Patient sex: M
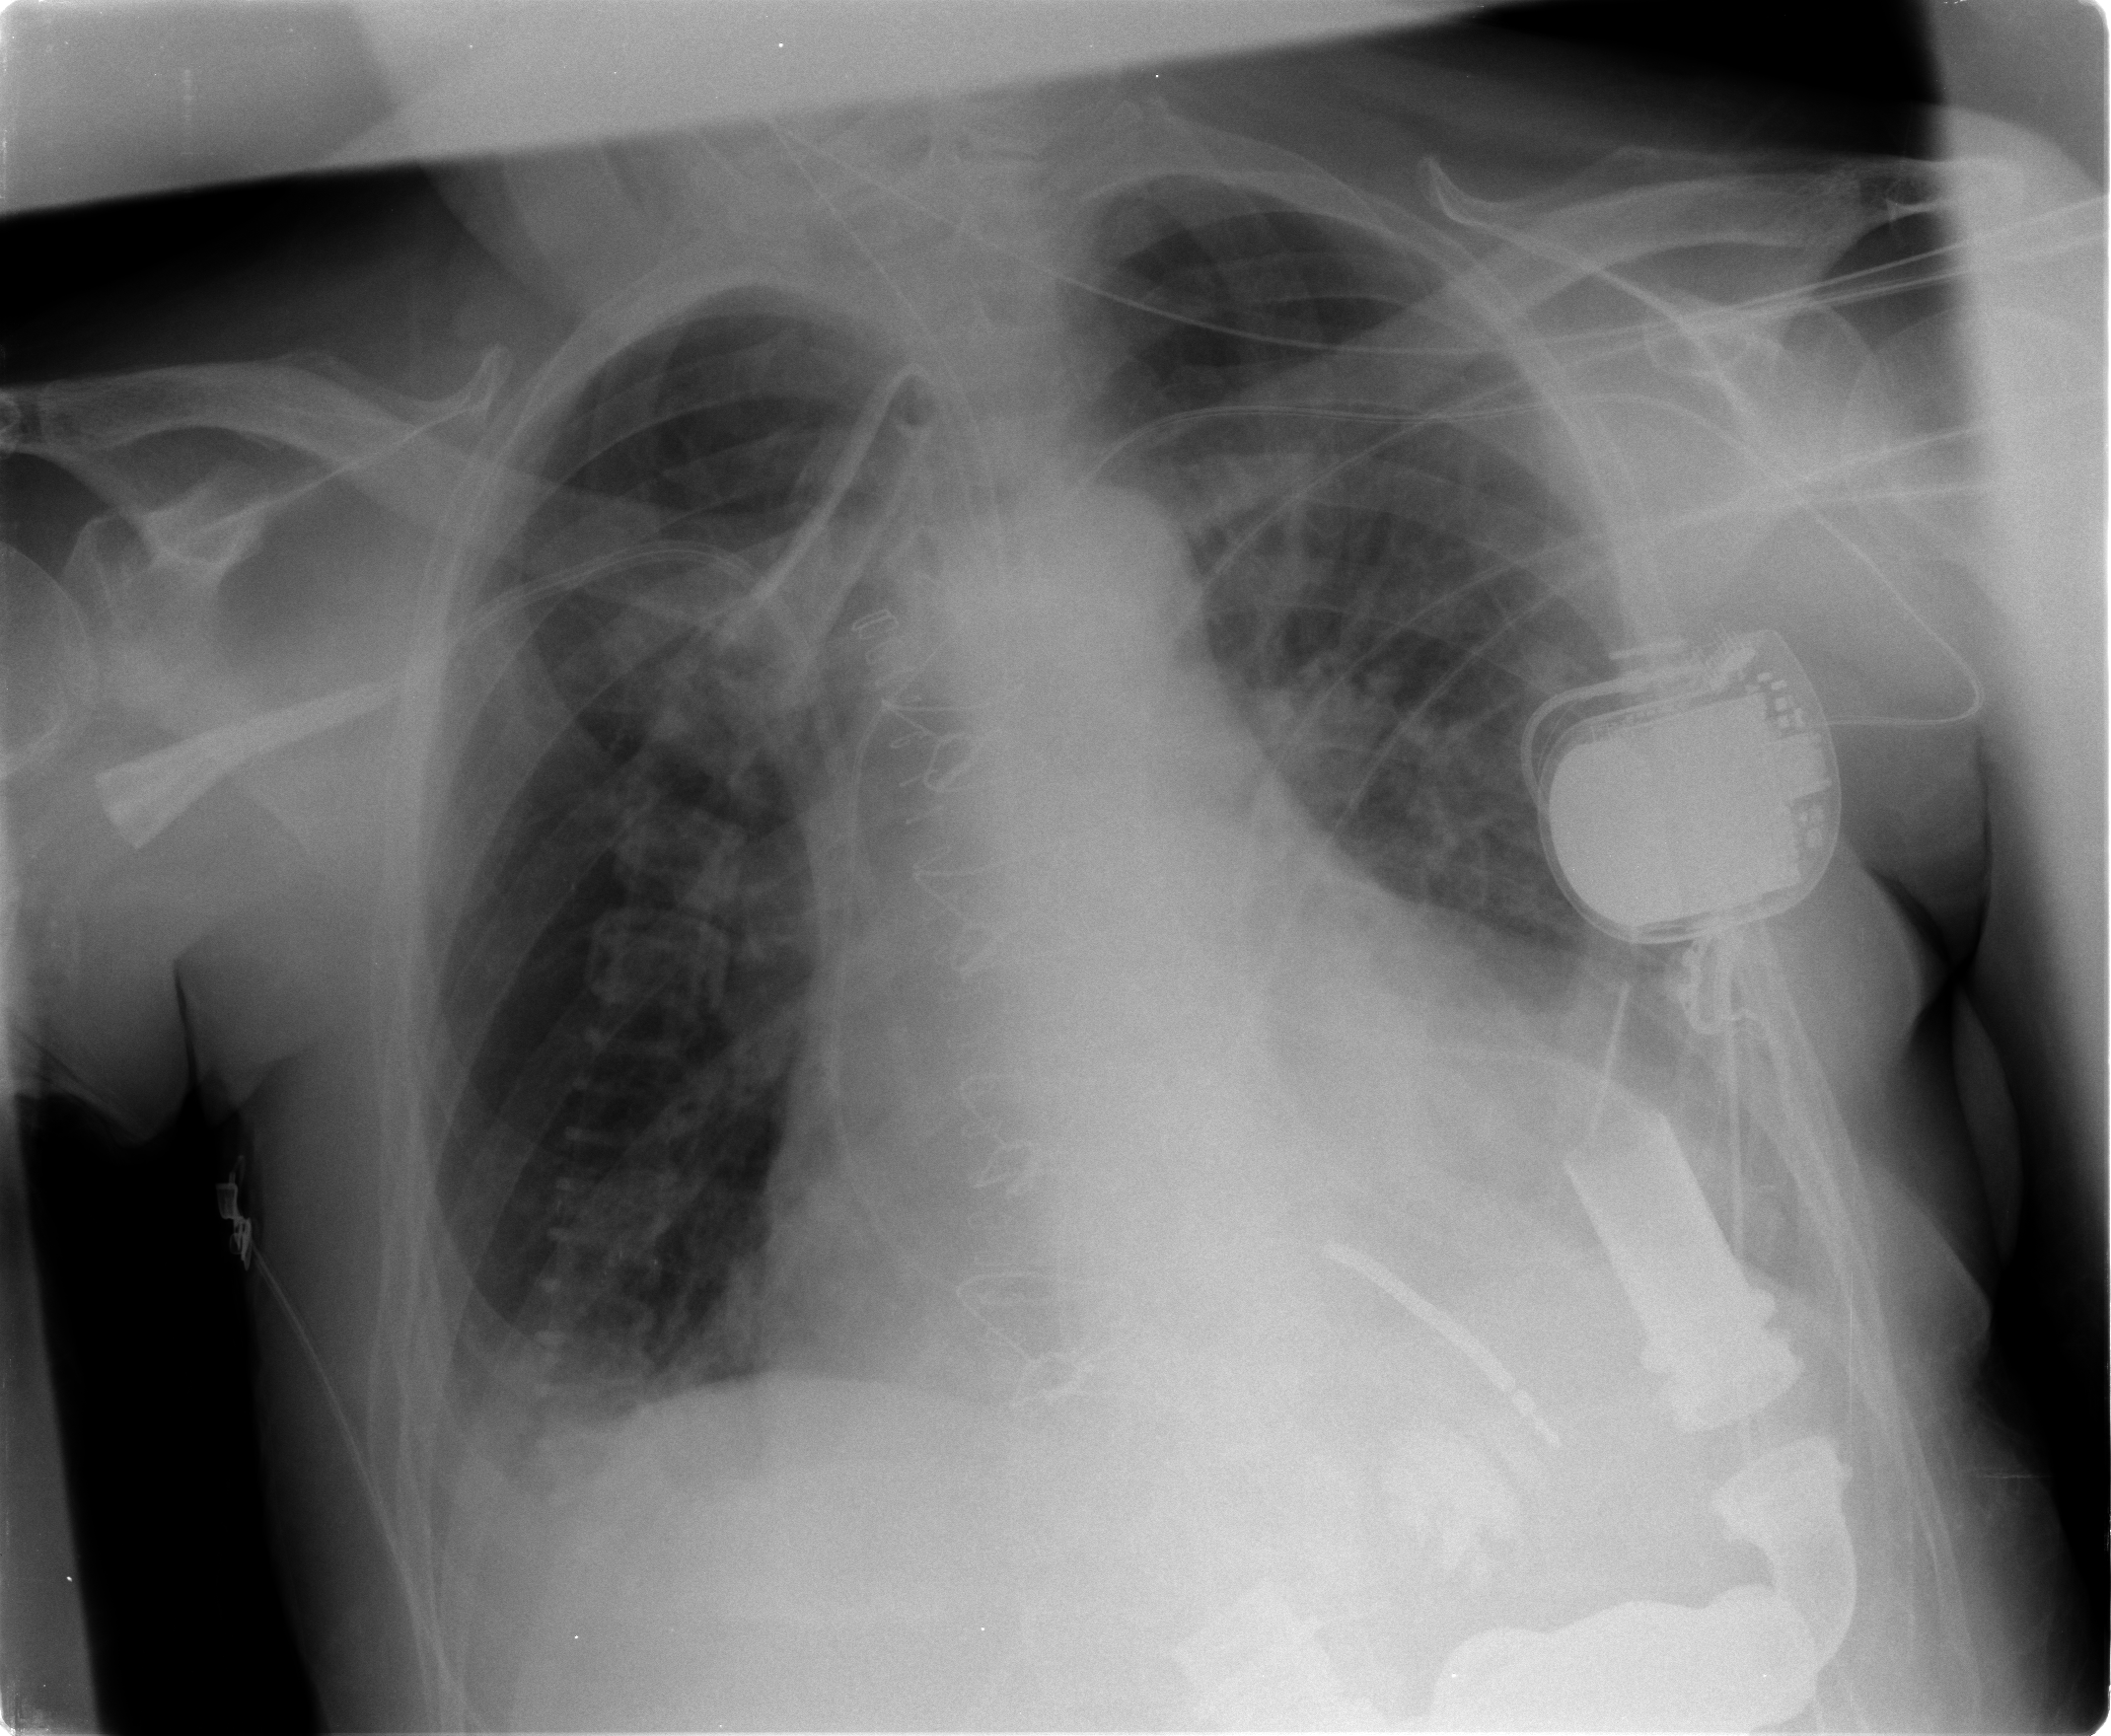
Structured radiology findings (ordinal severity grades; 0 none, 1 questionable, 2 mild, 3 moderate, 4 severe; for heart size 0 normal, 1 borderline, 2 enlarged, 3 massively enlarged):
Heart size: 3
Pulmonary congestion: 2
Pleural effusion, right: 2
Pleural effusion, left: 2
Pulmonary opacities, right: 0
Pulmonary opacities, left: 2
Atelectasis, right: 2
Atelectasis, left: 2